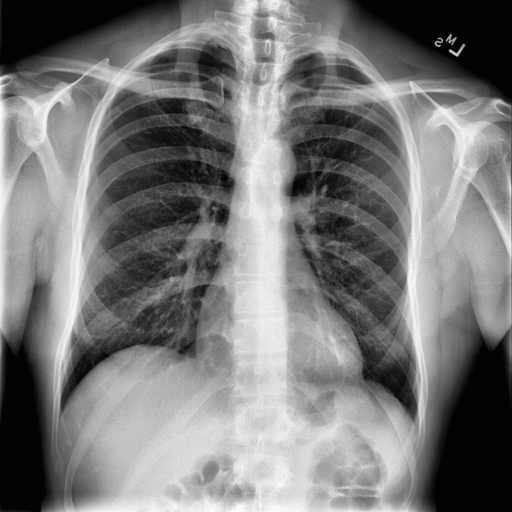
Finding: NORMAL